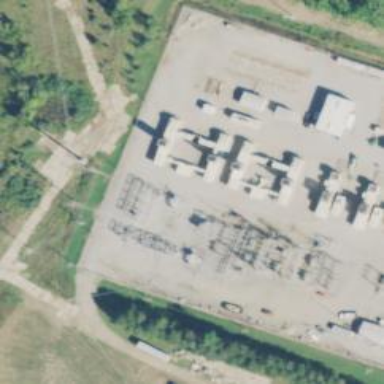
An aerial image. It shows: Gas turbine generator.